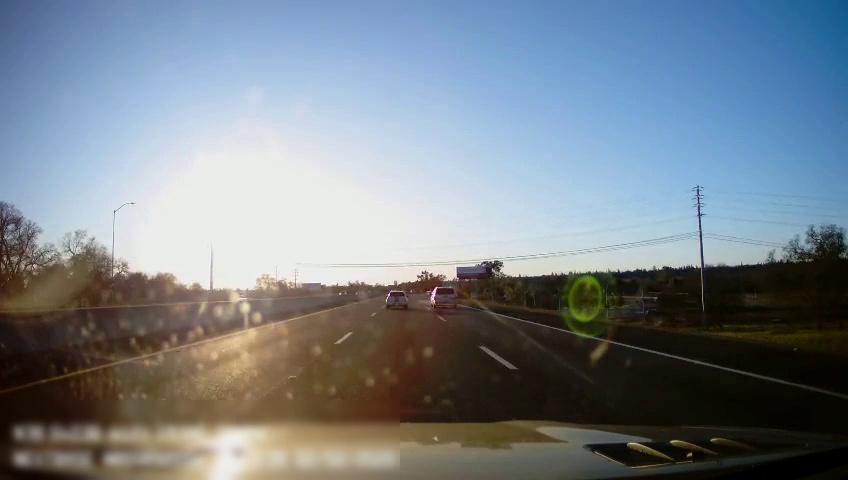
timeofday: Day
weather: Cloudy
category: Drivable Space
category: Vehicles | Car
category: Vehicles | SUV
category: Lanes | Alternate Lane
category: Lanes | Current Lane
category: Lanes | Current Lane
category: Lanes | Alternate Lane